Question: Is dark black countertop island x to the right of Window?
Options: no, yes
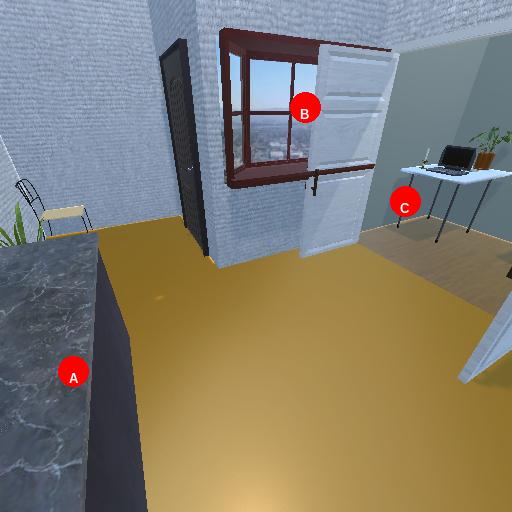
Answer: no